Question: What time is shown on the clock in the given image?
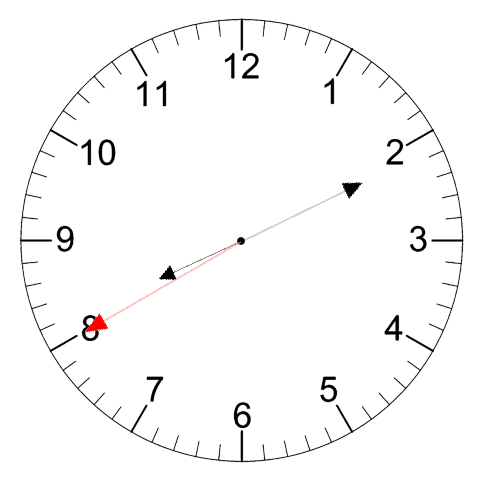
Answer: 08:10:40